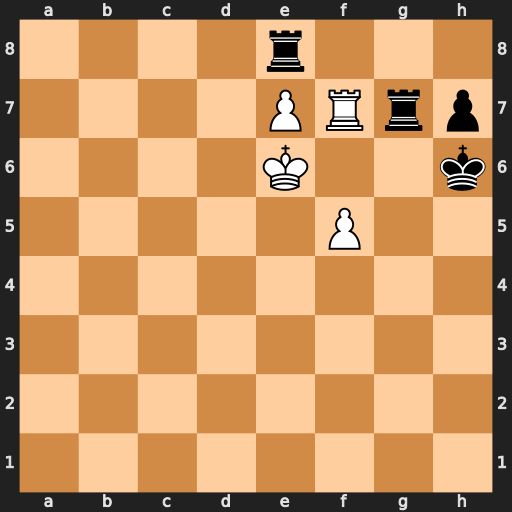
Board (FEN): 4r3/4PRrp/4K2k/5P2/8/8/8/8
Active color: w
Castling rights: -
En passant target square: -
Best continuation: Rxg7 Kxg7 f6+ Kg6 f7 Rxe7+ Kxe7